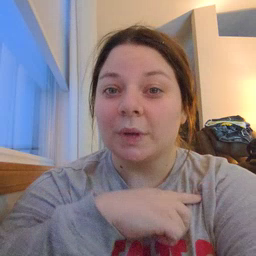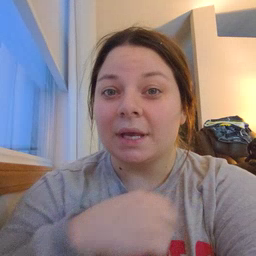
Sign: weus